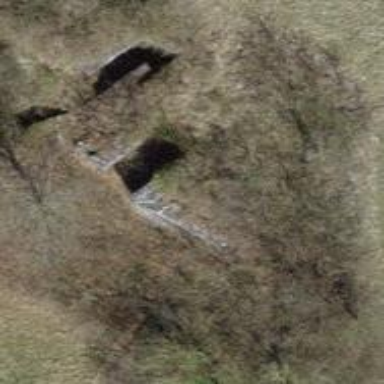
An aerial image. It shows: Military bunker.